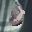
Label: 8